Question: Sorry for asking the same question, but I read all the threads posted before and tried everything suggested, but I was still unsuccessful.
I am getting the same:
> App is misconfigured for Facebook login.

The issue looks same as <URL>, but I could not get the Logcat printed as an error in red even after setting ENABLE_LOG to true in util.java.
I have checked my app_id and copied the hash key in <URL>, and everything looks right. But I don't know where I am going wrong and also that I am getting it right when I use the app without native Facebook app.
But I want to login using native Facebook.
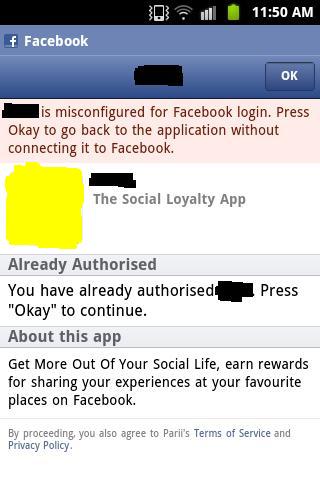
Answer: Assuming you're using the latest 3.0 SDK, try the following two options:
Option 1: (Windows)
'''
%KEYTOOLPATH%\keytool -exportcert -alias androiddebugkey -keystore %HOMEPATH%\.android\debug.keystore | %OPENSSLPATH%\openssl sha1 -binary | %OPENSSLPATH%\openssl base64
'''
Example:
'''
C:\Program Files (x86)\Java\jdk1.7.0_09in\keytool" -exportcert -alias androiddebugkey -keystore "C:\Home\.android\debug.keystore" | "C:\OpenSSLin\openssl" sha1 -binary | "C:\OpenSSLin\openssl" base64
'''
Use the password: android
Option 2: (Print key hash sent to FB)
(A variation of <URL>
Add this code to your activity:
'''
try {
PackageInfo info = getPackageManager().getPackageInfo("your package name, e.g. com.yourcompany.yourapp]", PackageManager.GET_SIGNATURES);
for (Signature signature : info.signatures) {
MessageDigest md = MessageDigest.getInstance("SHA");
md.update(signature.toByteArray());
Log.d("KeyHash:", Base64.encodeToString(md.digest(), Base64.DEFAULT));
}
} catch (NameNotFoundException e) {
} catch (NoSuchAlgorithmException e) {
}
'''
Example:
In HelloFacebookSampleActivity, make the following temporary modification to the onCreate() method
'''
@Override
public void onCreate(Bundle savedInstanceState) {
super.onCreate(savedInstanceState);
try {
PackageInfo info = getPackageManager().getPackageInfo("com.facebook.samples.hellofacebook", PackageManager.GET_SIGNATURES);
for (Signature signature : info.signatures) {
MessageDigest md = MessageDigest.getInstance("SHA");
md.update(signature.toByteArray());
Log.d("KeyHash:", Base64.encodeToString(md.digest(), Base64.DEFAULT));
}
} catch (NameNotFoundException e) {
} catch (NoSuchAlgorithmException e) {
}
...
}
'''
Run your sample and you should get logcat output on the KeyHash tag similar to:
'''
12-20 10:47:37.747: D/KeyHash:(936): 478uEnKQV+fMQT8Dy4AKvHkYibo=
'''
Use that value in Facebook's App Dashboard settings for your app.